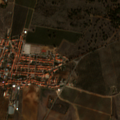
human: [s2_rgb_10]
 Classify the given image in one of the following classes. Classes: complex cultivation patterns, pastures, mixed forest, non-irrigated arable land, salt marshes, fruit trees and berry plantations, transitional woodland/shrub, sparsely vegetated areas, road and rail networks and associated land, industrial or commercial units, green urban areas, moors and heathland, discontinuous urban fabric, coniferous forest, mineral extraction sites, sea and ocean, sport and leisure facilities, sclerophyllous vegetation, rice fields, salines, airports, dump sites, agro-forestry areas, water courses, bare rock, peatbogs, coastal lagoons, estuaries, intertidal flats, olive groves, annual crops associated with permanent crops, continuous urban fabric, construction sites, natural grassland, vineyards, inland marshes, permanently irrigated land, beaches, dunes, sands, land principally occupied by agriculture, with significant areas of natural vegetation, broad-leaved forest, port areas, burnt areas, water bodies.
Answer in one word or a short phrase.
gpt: discontinuous urban fabric, non-irrigated arable land, olive groves, transitional woodland/shrub